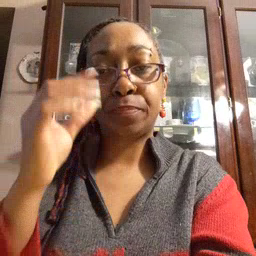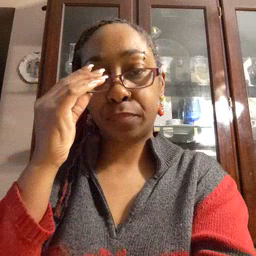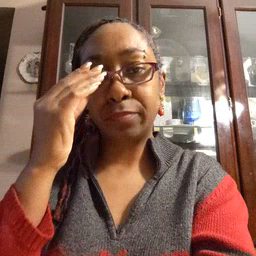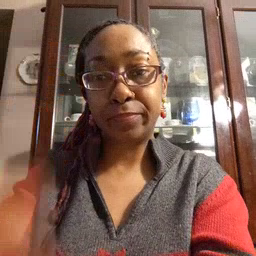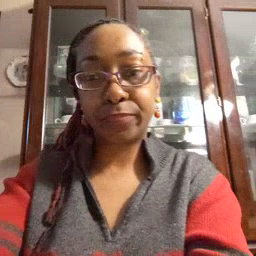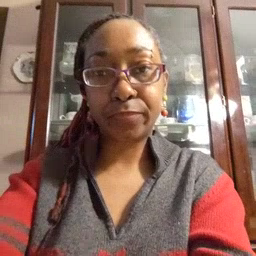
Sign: go